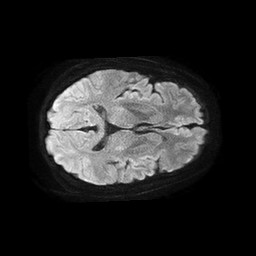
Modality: TRACE
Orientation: axial
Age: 63
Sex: female
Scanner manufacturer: philips
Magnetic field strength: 1.5 T
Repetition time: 4.6 s
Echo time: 0.09059 s